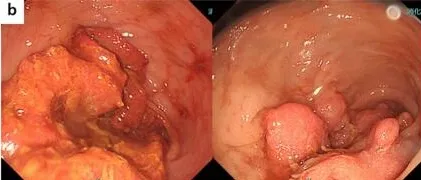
(b) Pre-chemotherapy colonoscopy shows a semi-peripheral type 2 lesion in the rectum (left), and post-chemotherapy colonoscopy shows shrinkage from pre-chemotherapy (right).
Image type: endoscopy (gi_endoscopy)